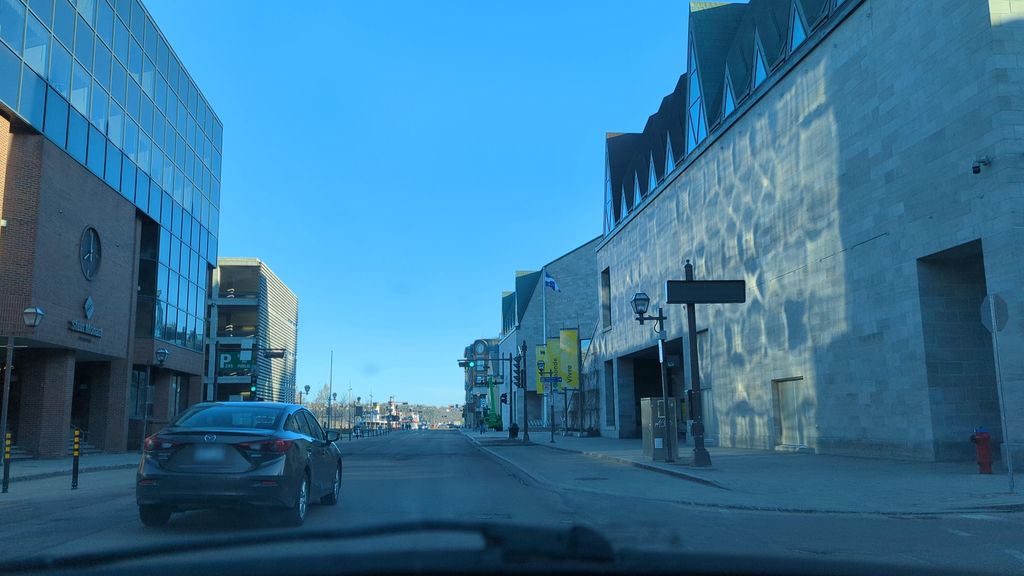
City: quebec_city